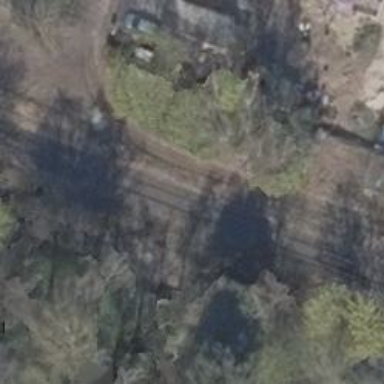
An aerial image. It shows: Track road with grade4 tracktype.